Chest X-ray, PA view. Patient: 36 years old, sex F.
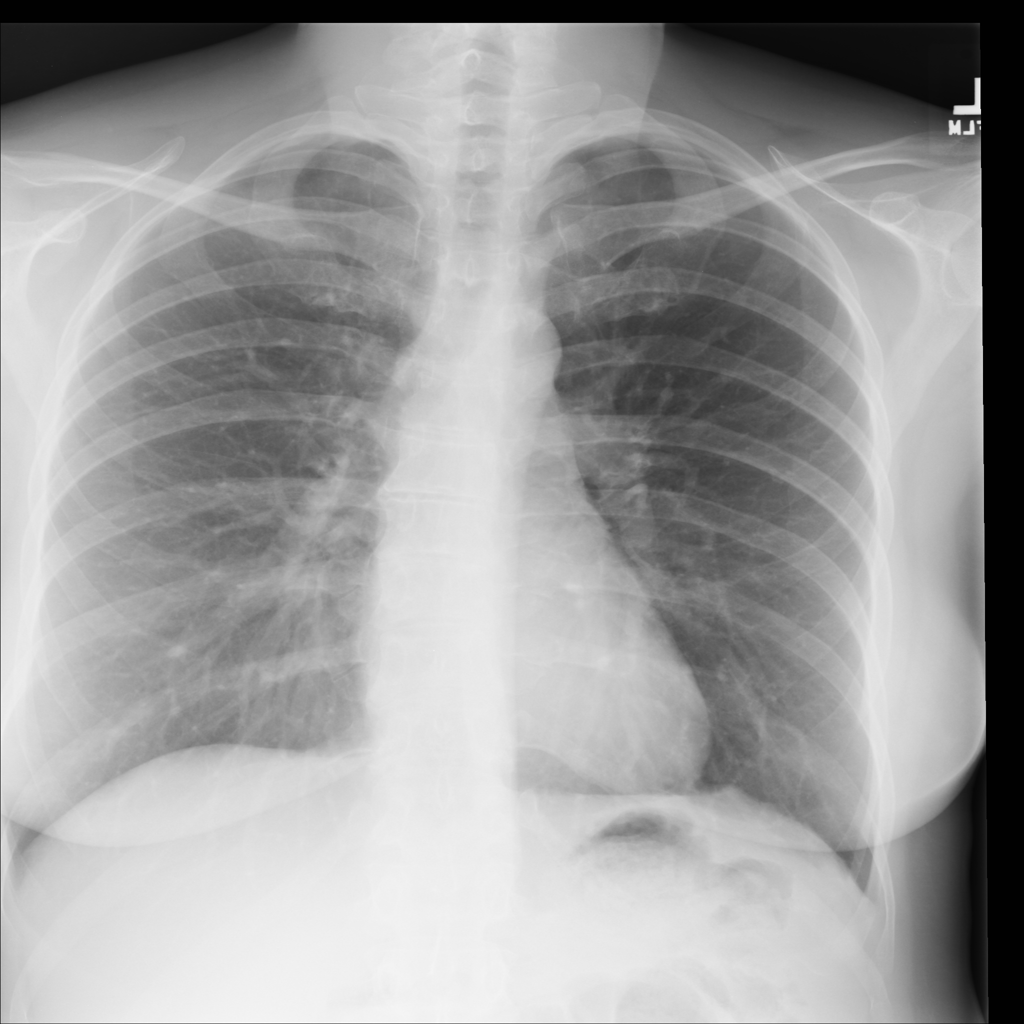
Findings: No Finding